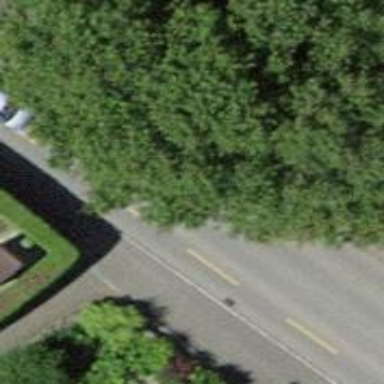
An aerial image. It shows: Tertiary road with cycle lane on the left.